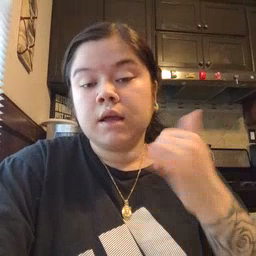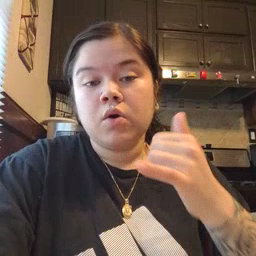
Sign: yellow